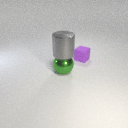
large green metal sphere to the left of small purple rubber cube